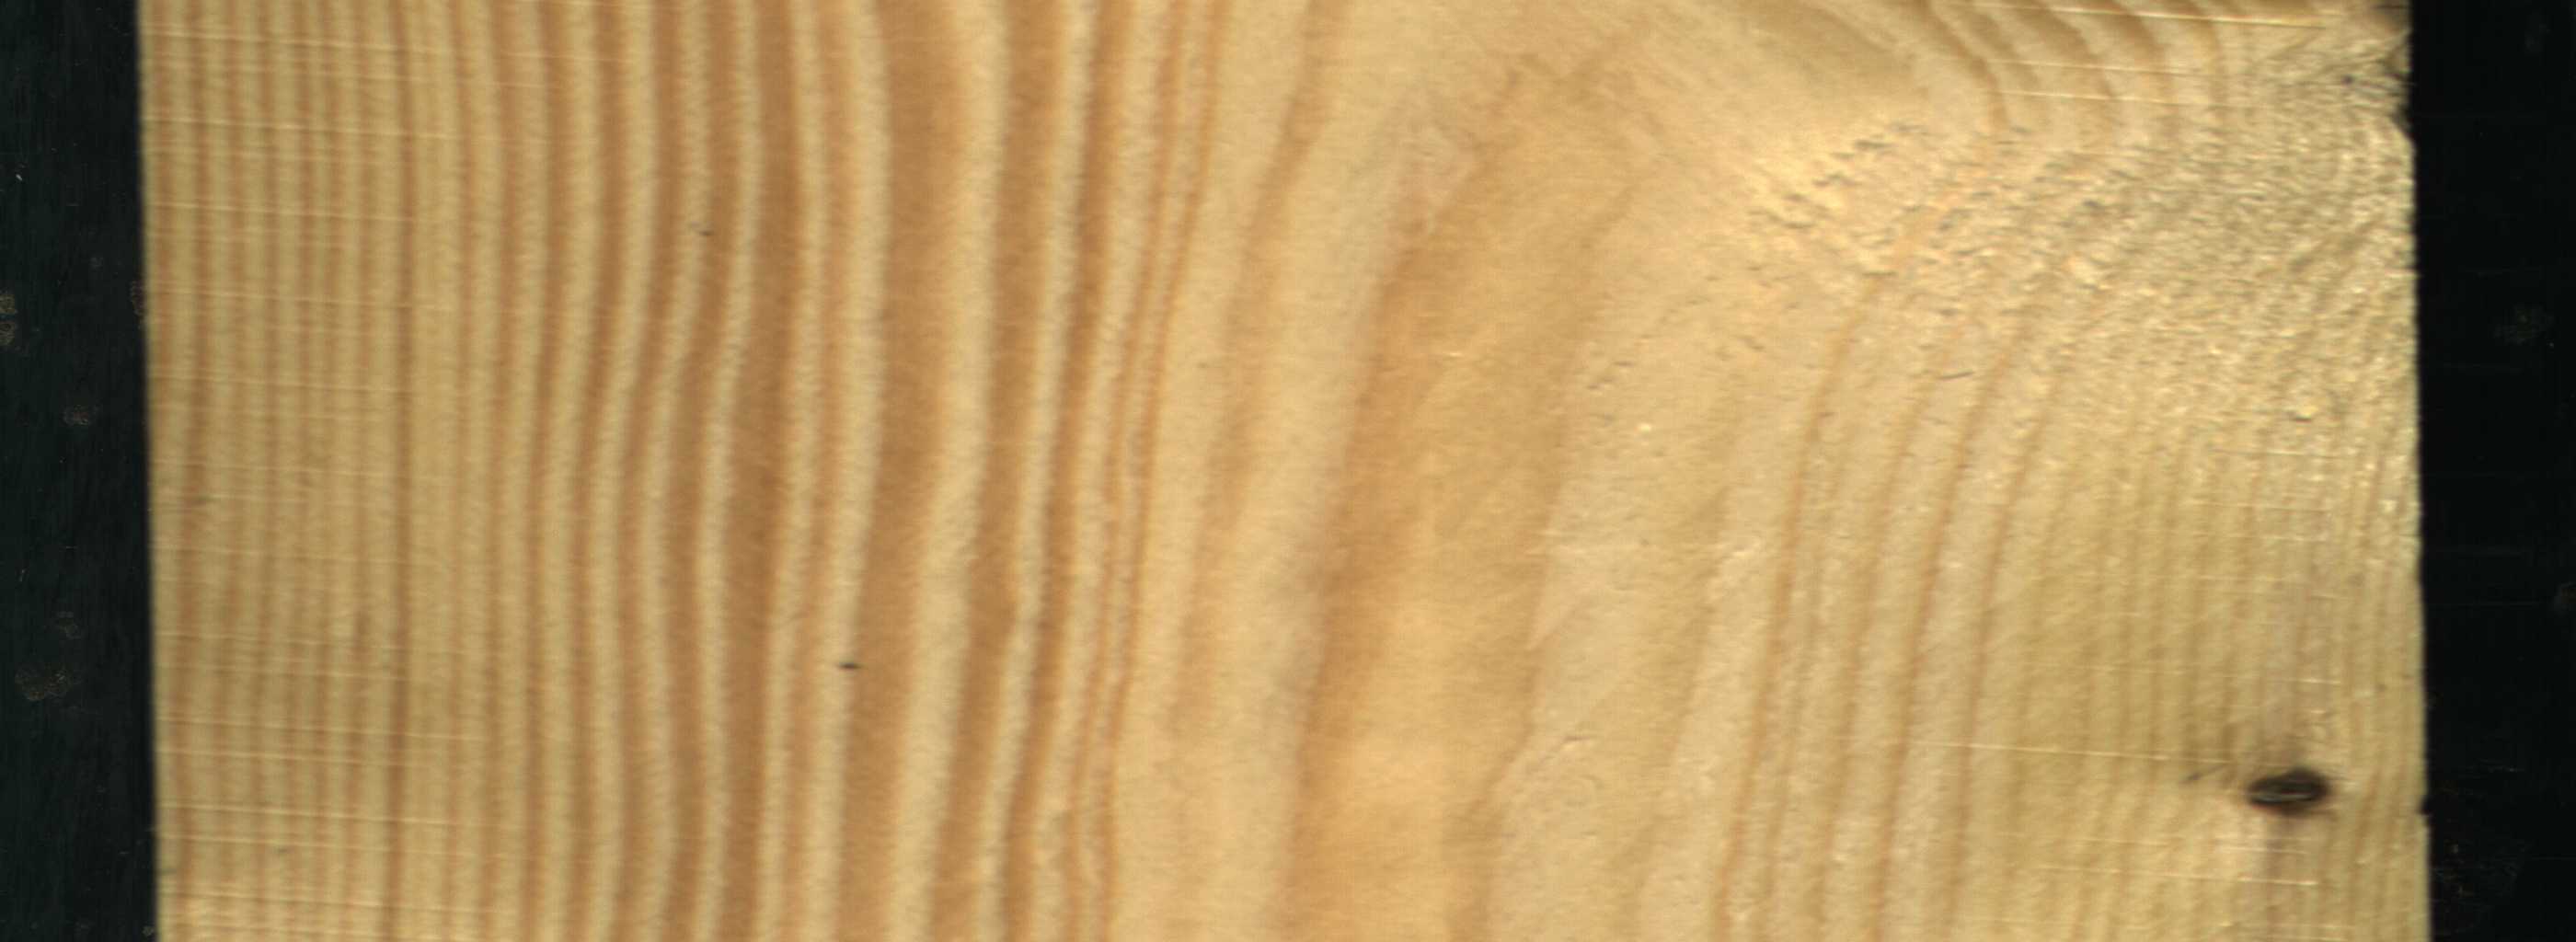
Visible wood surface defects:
Dead_Knot